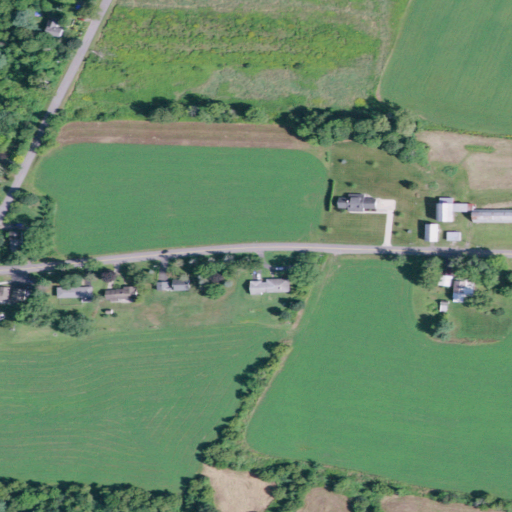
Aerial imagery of mountain in New York named Swart Hill containing cultivated crops, pasture, low intensity development, open development, medium intensity development, woody wetlands, and mixed forest